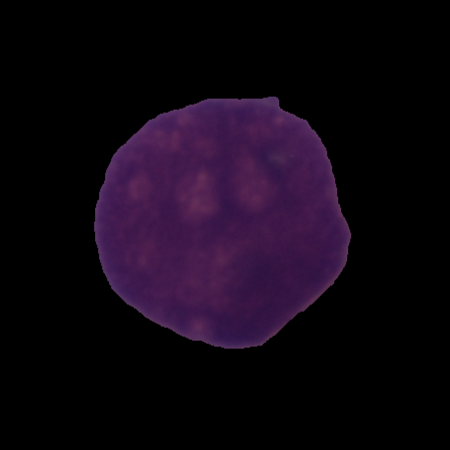
Label: cancer